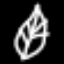
Label: leaf